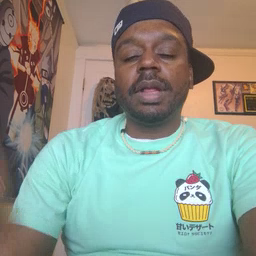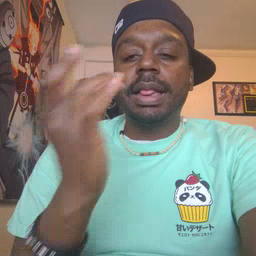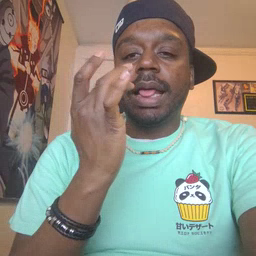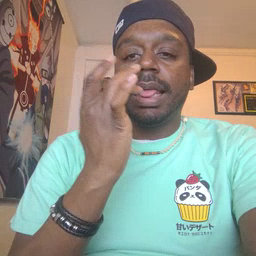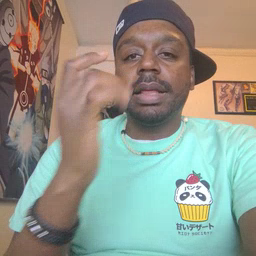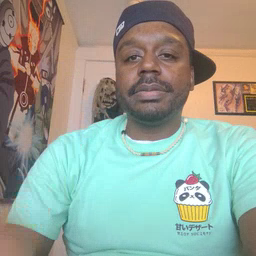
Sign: taste